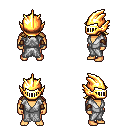
a pixel art fantasy rpg character, male body template, human, tanned skin, white robe, magenta pants, blonde loose hair, gold helm, cloth bracers, four views (front, back, left, right), 2x2 character sprite sheet, small pixel art, hard edges, no anti-aliasing